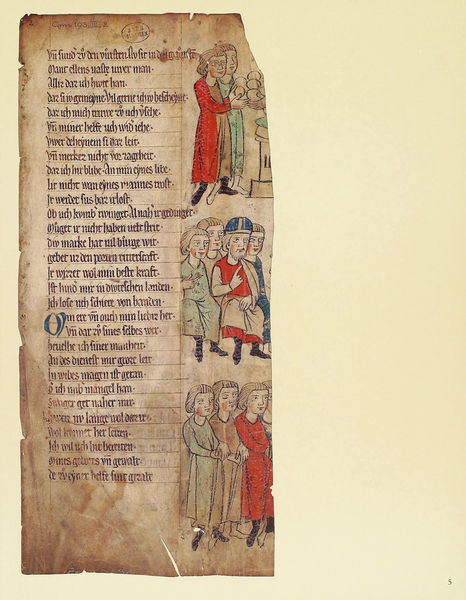
Titel: Willehalm - Handschrift
Künstler: Wolfram von Eschenbach
Standort: Herstellungsort: Quedlinburg (EU - D - Sachsen-Anhalt)
Institution: München, Bayerische Staatsbibliothek
Schlagwörter: blau, grün, menschen, hut, zeichnung, rot, kappe, gewand, stehend, gewänder, blatt, schrift, linien, könig, zeigefinger, kraft, buch, seite, text, initiale, stempel, buchseite, fragment, christus, mittelalter, latein, beschädigt, buchmalerei, spalte, nitiale, niederdeutsch